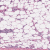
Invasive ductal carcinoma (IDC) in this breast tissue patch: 1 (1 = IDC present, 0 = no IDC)